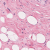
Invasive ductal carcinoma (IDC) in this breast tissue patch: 0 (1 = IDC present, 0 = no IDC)